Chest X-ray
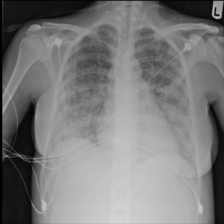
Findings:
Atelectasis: negative
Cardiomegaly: negative
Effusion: negative
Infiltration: negative
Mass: negative
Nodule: negative
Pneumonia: negative
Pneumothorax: negative
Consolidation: negative
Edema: negative
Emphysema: negative
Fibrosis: negative
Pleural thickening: negative
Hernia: negative